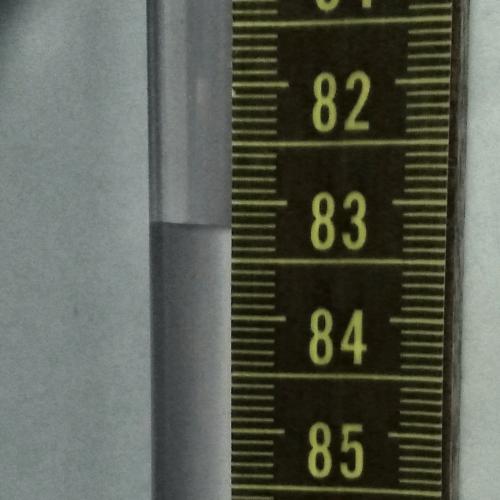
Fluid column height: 83.2 cm